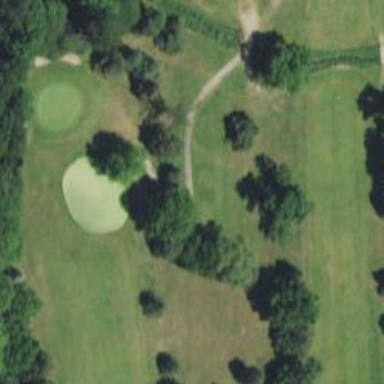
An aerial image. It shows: Service road used as golf cart path.